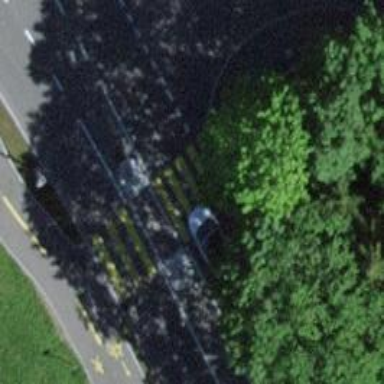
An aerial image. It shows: Marked road crossing with pedestrian island.